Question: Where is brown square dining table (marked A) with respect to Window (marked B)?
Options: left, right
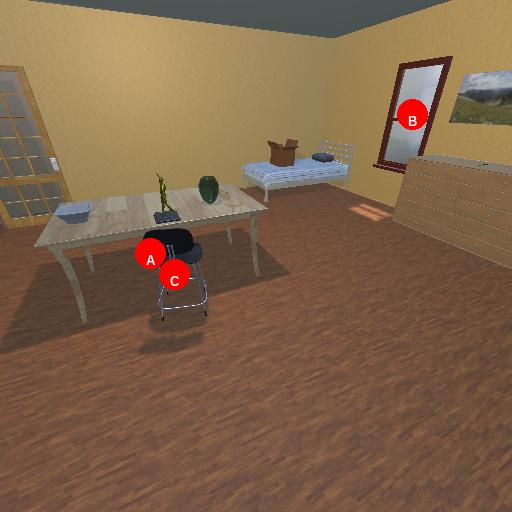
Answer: left